Interaction volume radius: 5 \u00c5
Interaction volume height: 30 \u00c5
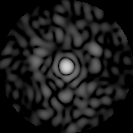
Disorder parameter: 0.801